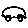
Label: car